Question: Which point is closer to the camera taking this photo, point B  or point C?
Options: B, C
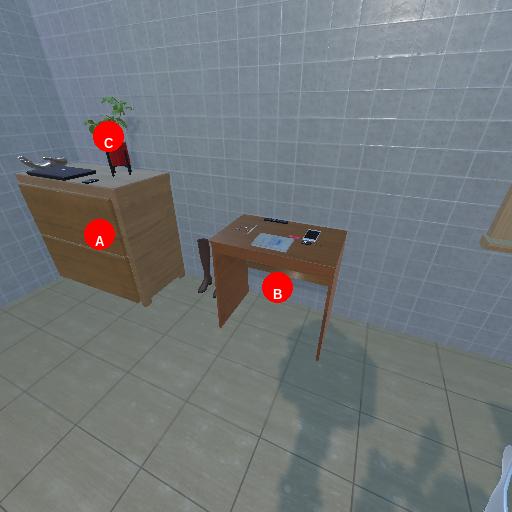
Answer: B